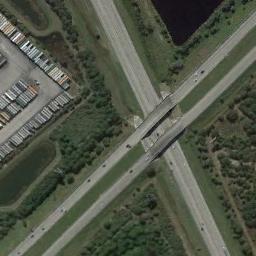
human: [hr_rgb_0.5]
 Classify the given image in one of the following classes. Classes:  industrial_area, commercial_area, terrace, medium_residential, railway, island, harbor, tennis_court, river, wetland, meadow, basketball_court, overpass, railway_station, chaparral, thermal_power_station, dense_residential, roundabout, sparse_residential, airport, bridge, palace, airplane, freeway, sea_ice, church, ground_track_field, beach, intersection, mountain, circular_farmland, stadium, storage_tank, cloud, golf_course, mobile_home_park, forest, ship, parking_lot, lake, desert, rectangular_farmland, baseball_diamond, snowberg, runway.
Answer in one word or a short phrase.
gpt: overpass